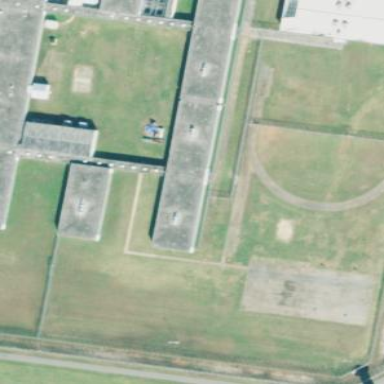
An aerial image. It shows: Prison building with flat roof.